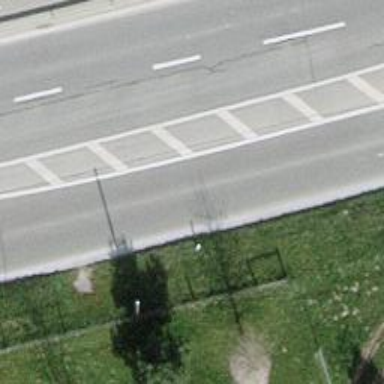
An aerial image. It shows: Secondary road.